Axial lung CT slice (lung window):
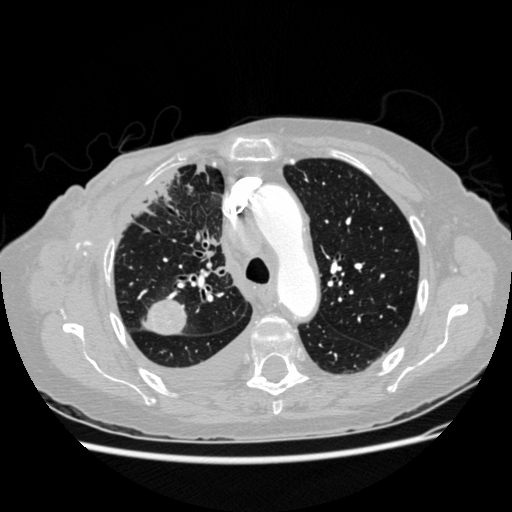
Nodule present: yes
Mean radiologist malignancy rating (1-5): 4